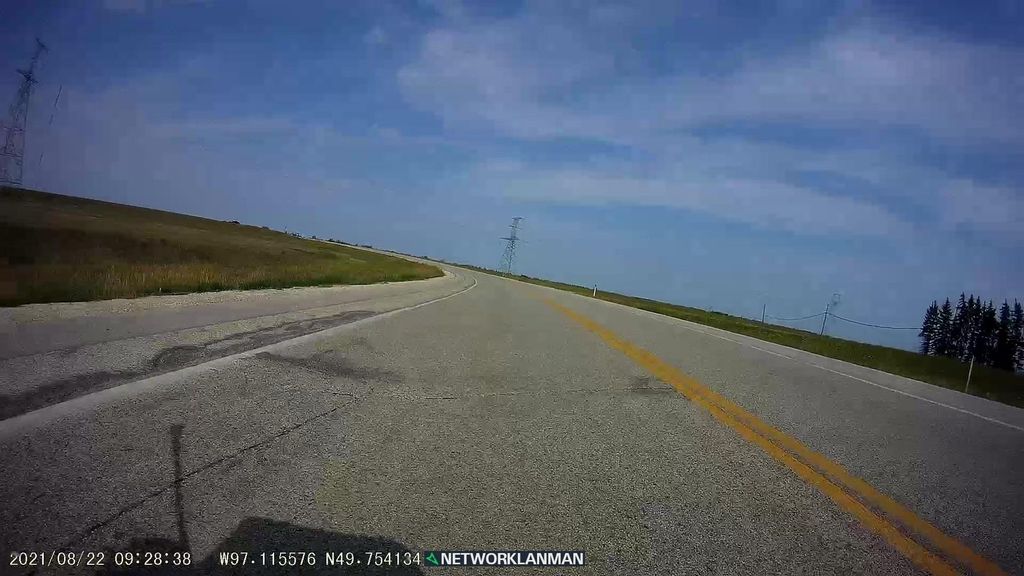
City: winnipeg